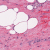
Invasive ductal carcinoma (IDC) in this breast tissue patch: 0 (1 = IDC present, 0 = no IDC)